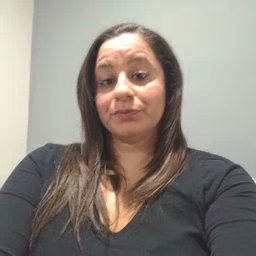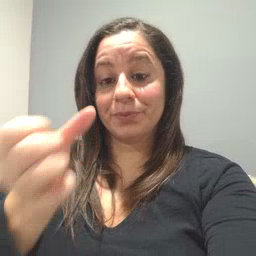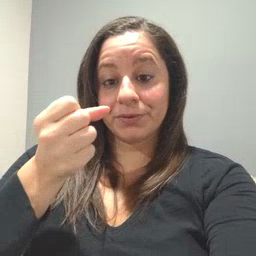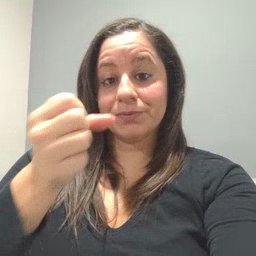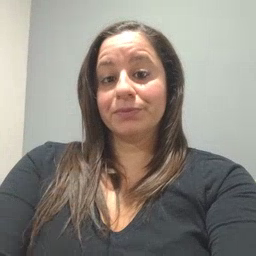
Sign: milk